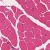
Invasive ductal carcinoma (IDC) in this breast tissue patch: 0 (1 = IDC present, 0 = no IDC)